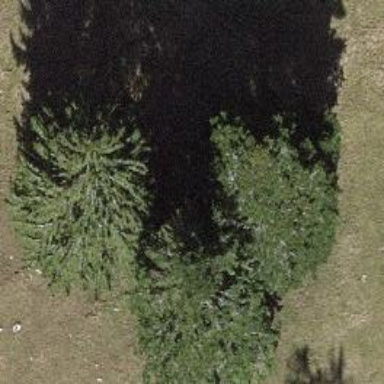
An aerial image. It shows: Single tag "natural: tree."